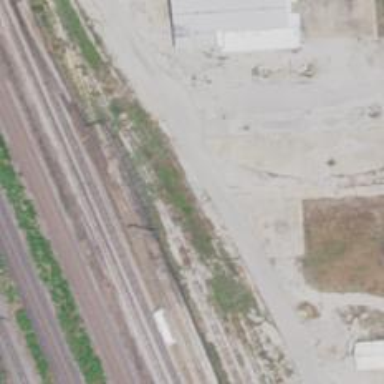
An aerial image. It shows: Abandoned railway yard.